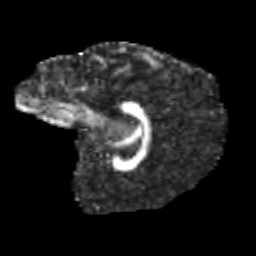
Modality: FA
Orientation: sagittal
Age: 13
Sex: female
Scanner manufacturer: siemens
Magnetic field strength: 3 T
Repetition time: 3.8 s
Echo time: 0.07 s